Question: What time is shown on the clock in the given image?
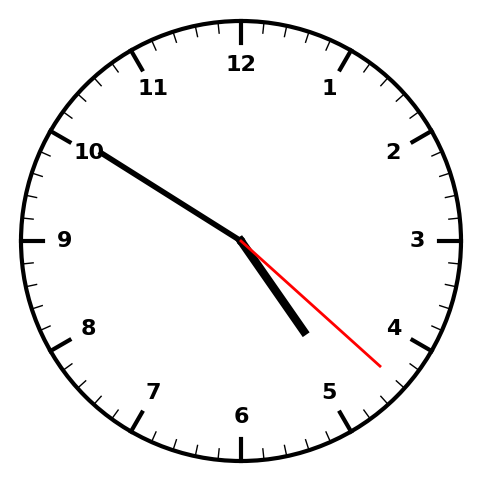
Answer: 04:50:22